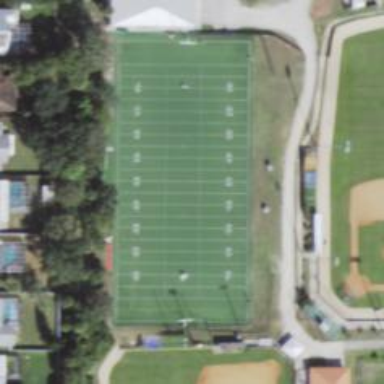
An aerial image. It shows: American football pitch.